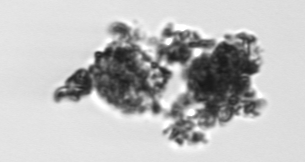
Label: Thalassiosira_TAG_external_detritus